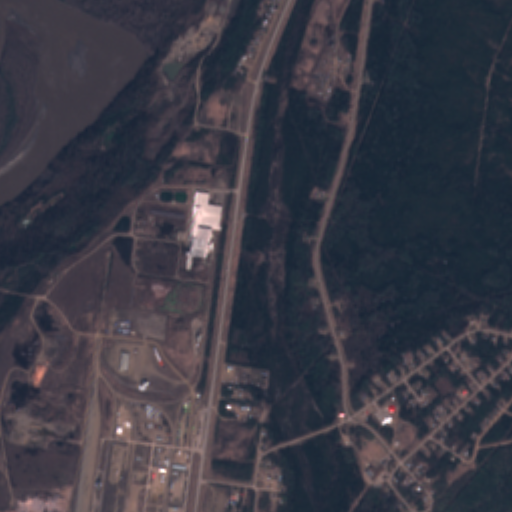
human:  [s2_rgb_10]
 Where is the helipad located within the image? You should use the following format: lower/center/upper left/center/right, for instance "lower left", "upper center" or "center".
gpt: The helipad is located in the lower left of the image.
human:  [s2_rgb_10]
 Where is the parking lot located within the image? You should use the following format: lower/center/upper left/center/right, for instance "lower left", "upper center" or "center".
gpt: The parking lot is located in the lower right of the image.
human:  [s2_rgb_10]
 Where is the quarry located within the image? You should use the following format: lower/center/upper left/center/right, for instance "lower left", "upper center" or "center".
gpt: The quarry is located in the lower center of the image.
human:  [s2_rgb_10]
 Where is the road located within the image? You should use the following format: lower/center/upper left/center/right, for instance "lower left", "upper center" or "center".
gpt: There is no road in the image.